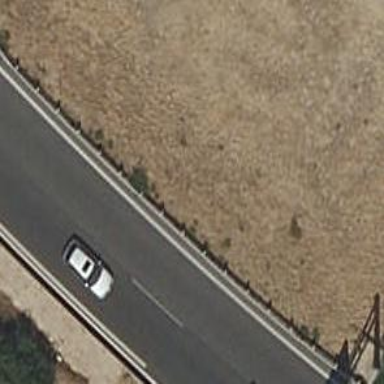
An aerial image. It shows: Motorway link.